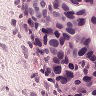
Metastatic tissue present: yes